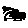
Label: car